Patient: sex F, age 33
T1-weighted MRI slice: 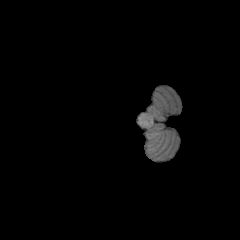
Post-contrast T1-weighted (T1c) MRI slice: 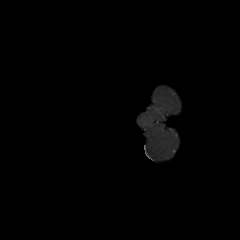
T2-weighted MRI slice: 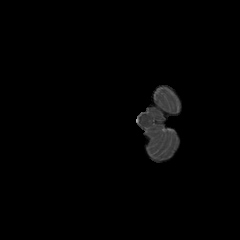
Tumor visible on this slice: no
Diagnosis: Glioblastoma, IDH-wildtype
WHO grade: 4